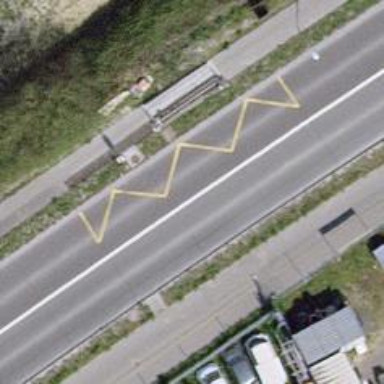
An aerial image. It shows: Bus stop equipped with public transport stop position.